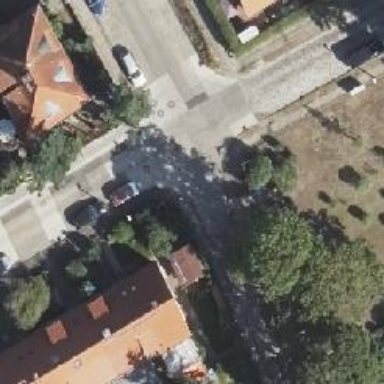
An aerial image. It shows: Residential road with sidewalks on both sides.